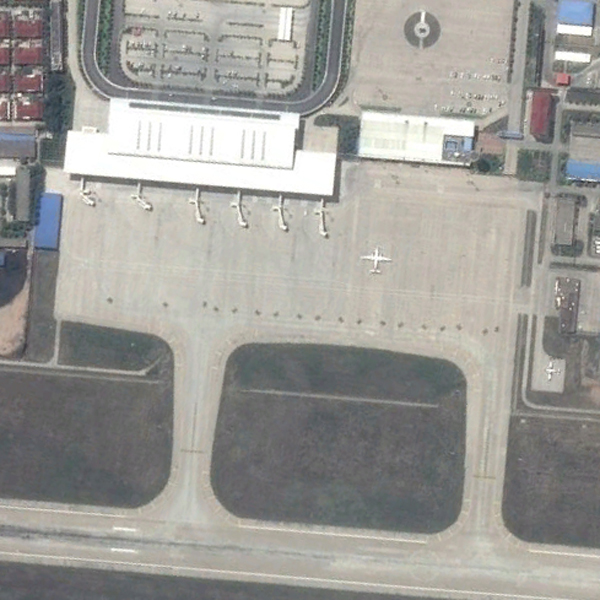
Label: Airport